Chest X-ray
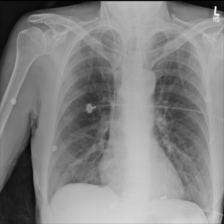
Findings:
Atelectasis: negative
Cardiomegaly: negative
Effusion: negative
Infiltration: negative
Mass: negative
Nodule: negative
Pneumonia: negative
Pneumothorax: negative
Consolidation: negative
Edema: negative
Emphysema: negative
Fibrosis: negative
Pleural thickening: negative
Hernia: negative